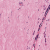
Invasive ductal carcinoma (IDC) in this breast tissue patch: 0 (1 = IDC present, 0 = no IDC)